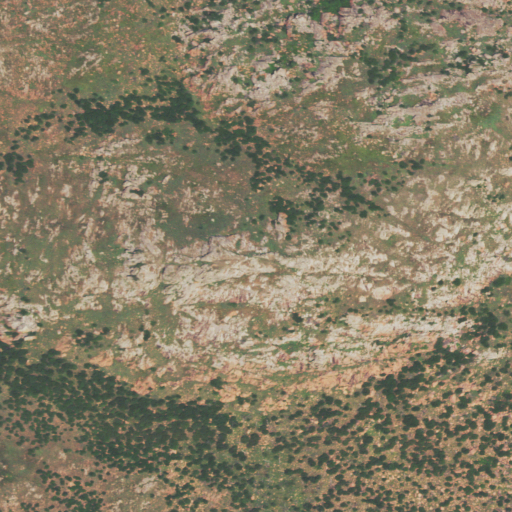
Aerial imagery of mountain in Oklahoma named Tarbone Mountain containing grassland and shrub